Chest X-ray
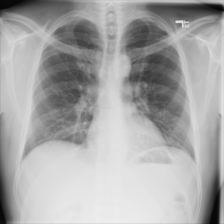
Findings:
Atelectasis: negative
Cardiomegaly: negative
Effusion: negative
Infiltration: negative
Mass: negative
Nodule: negative
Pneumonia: negative
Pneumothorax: negative
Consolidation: negative
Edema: negative
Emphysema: negative
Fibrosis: negative
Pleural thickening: negative
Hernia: negative